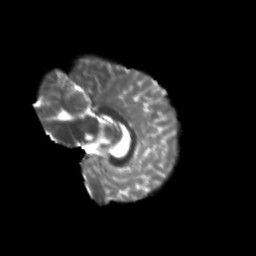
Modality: T2w
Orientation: sagittal
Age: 12
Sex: male
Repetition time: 9.512 s
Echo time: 0.089 s